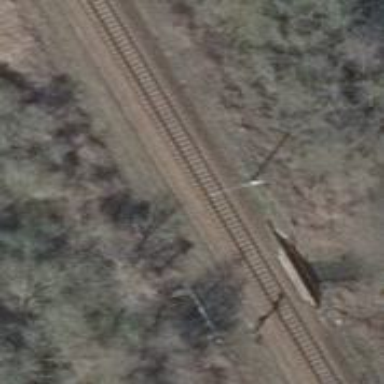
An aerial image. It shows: Abandoned railway.